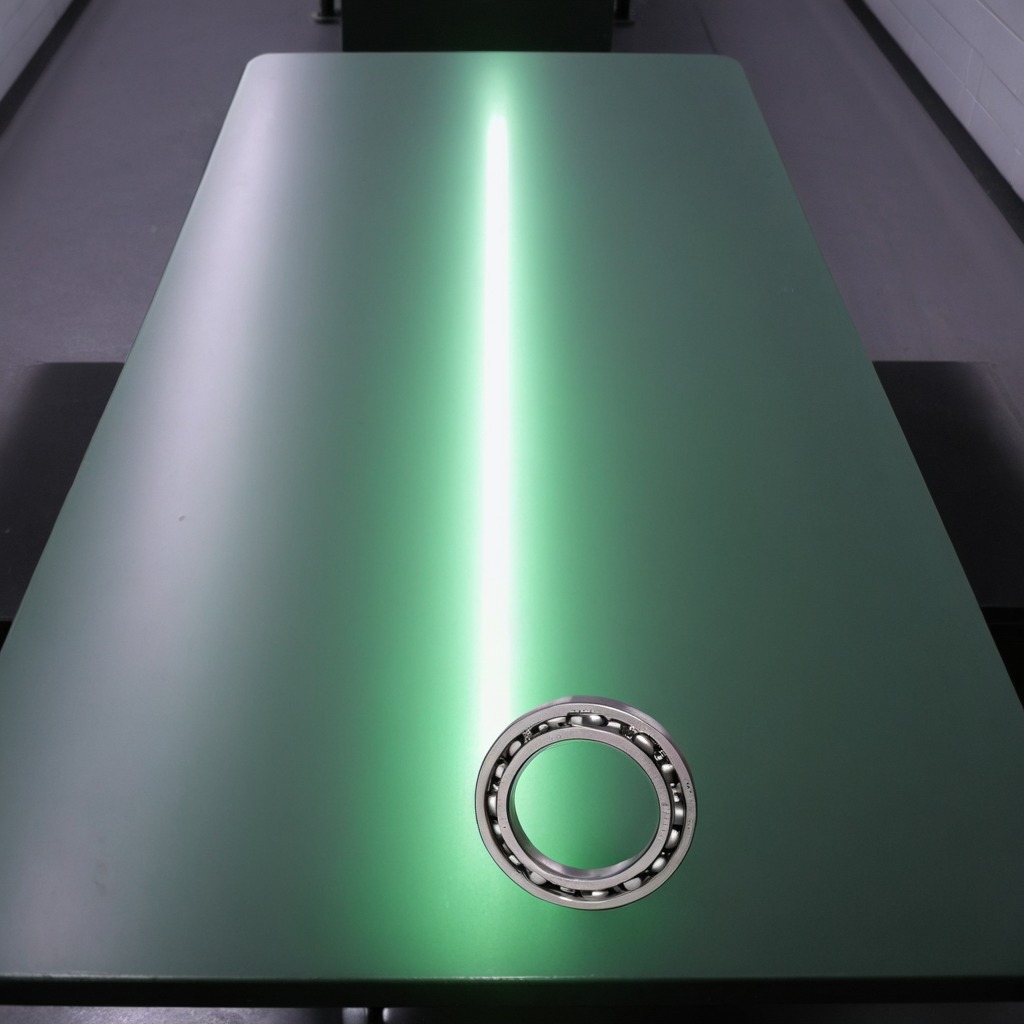
A metal ball bearing lies on a clean empty table in a railway signal maintenance room lit by harsh overhead fluorescents.